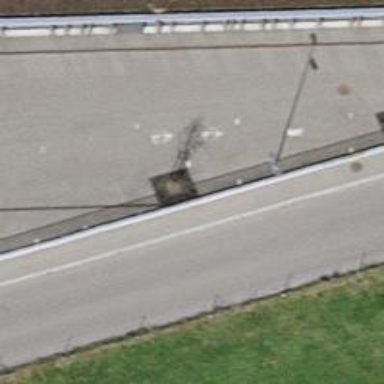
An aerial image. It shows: Asphalt sidewalk along the footway.